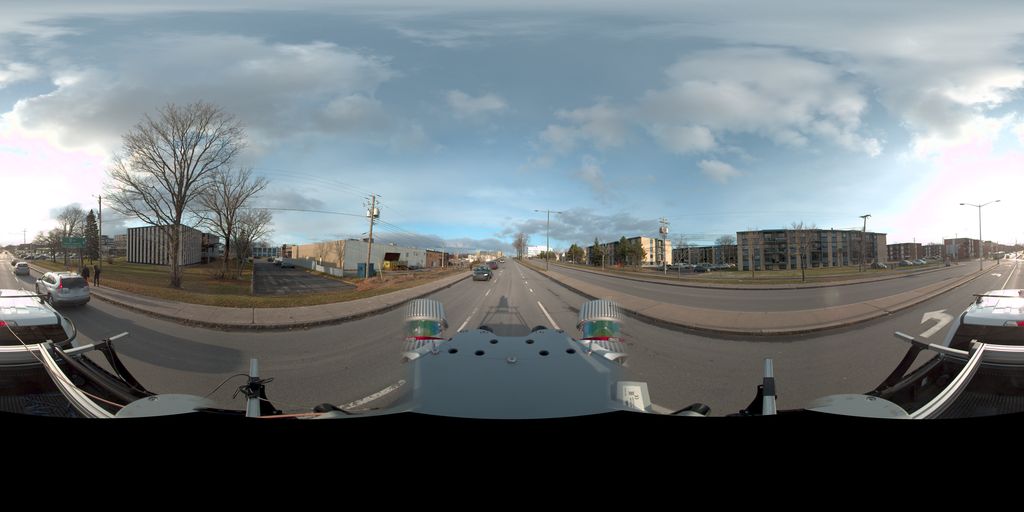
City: quebec_city